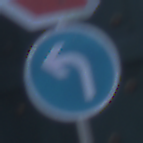
Verkehrszeichen: VorgeschriebeneFahrtrichtungLinks
Zusatzzeichen oben: Stop
Umgebung: Outdoor, Urban
Tageszeit: SunriseSunset
Wetter: Clear
Licht: Natural
Jahreszeit: NotSpecified
Kontrast: MediumContrast